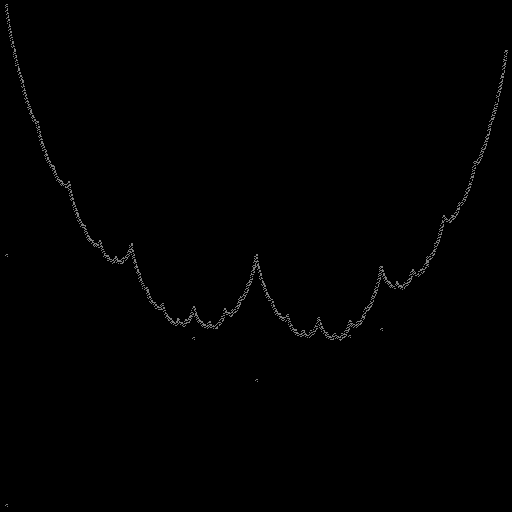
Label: a4